Aerial crown-view tile of a tropical tree (Barro Colorado Island, Panama), acquired 20250616:
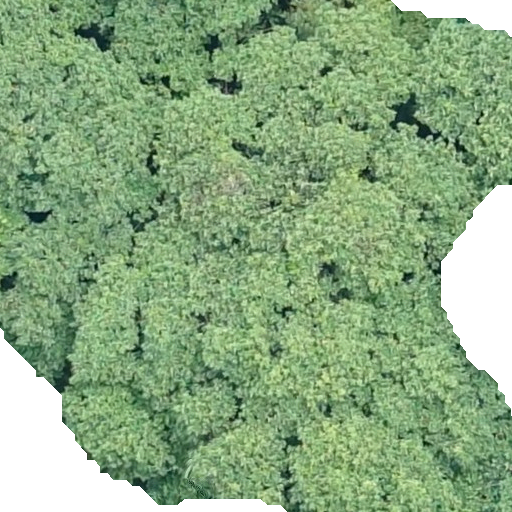
Species: Hieronyma alchorneoides
GBIF accepted scientific name: Hieronyma alchorneoides
Crown area: 442.682 m²